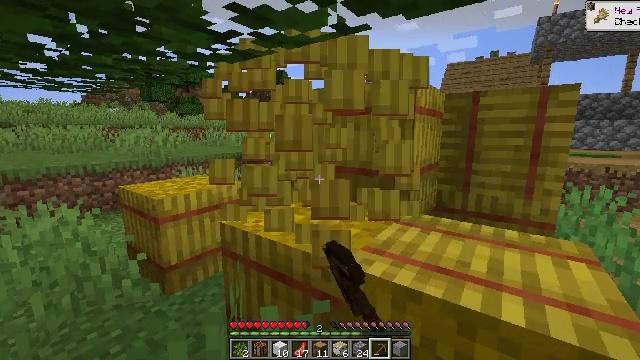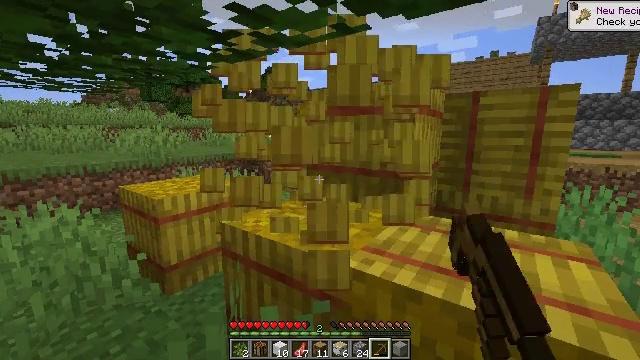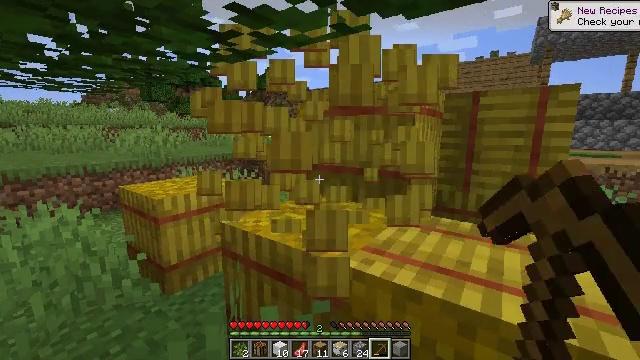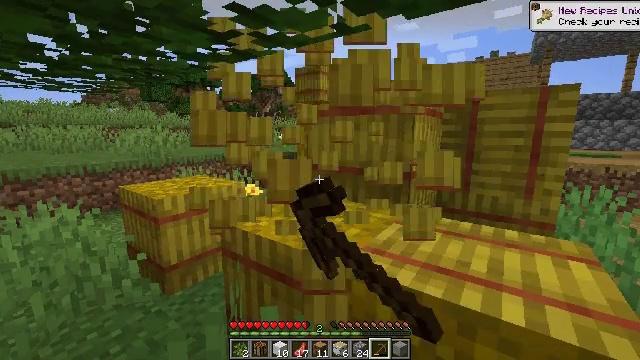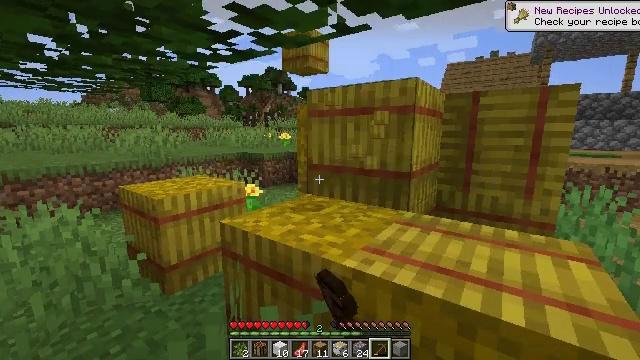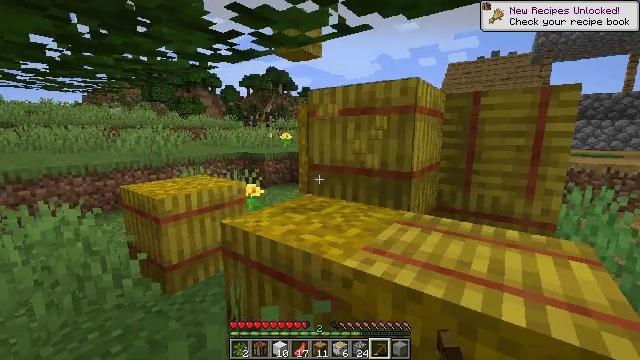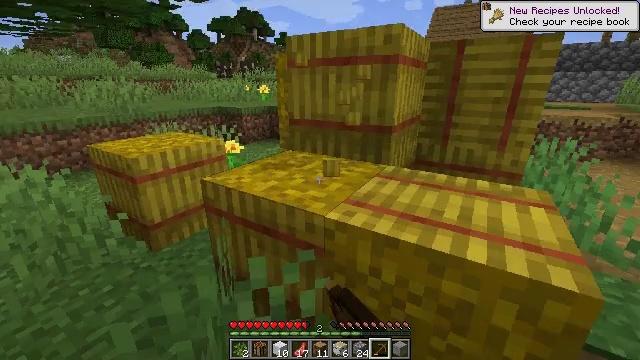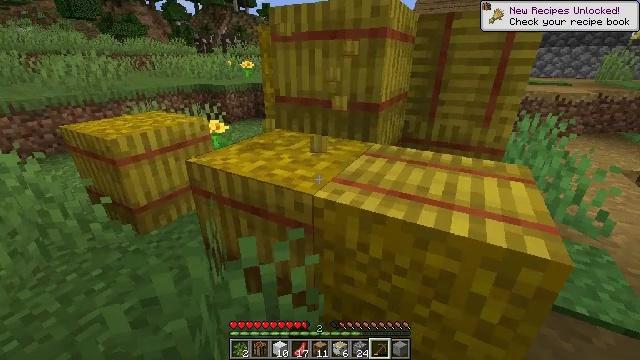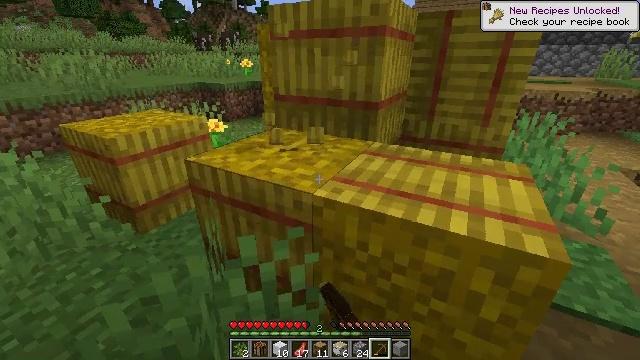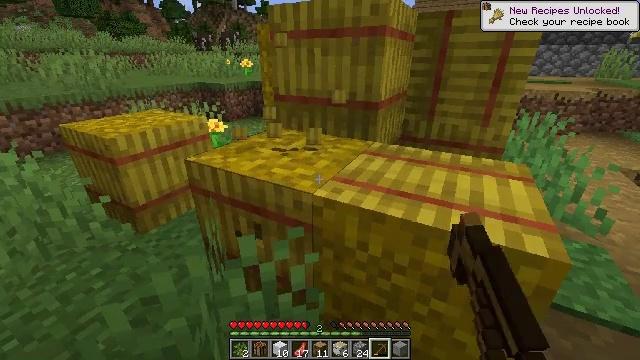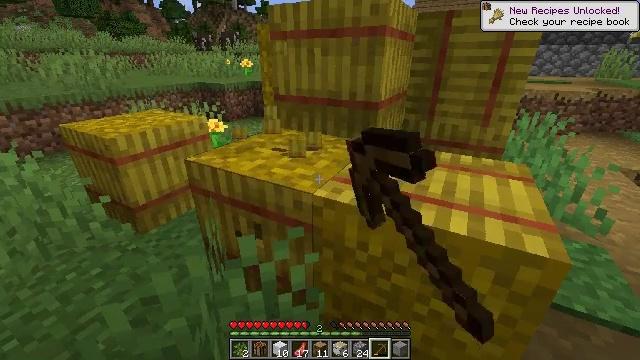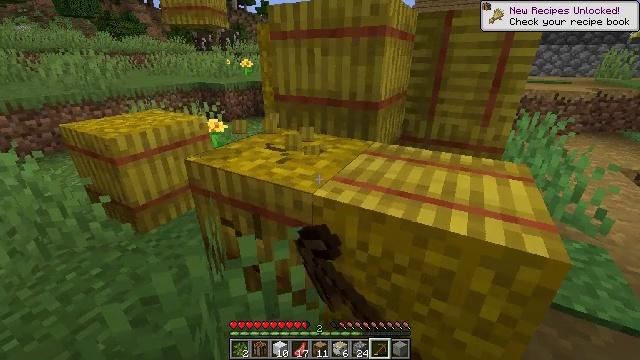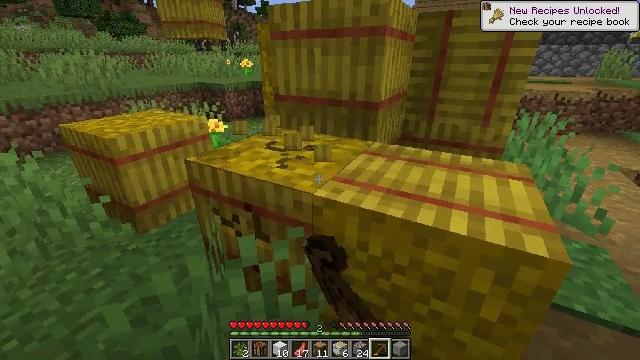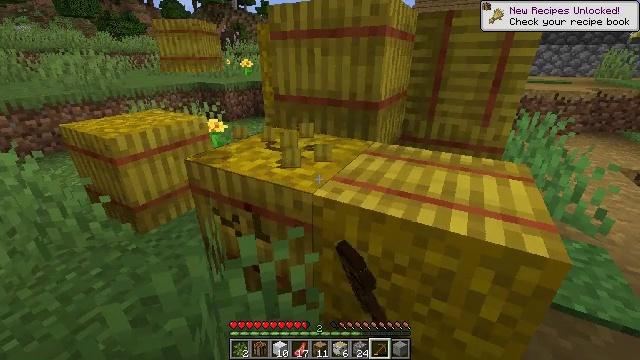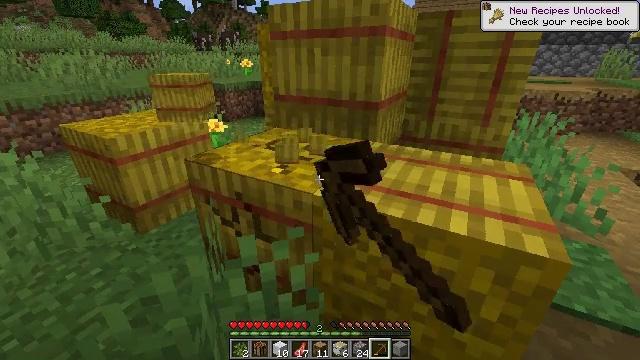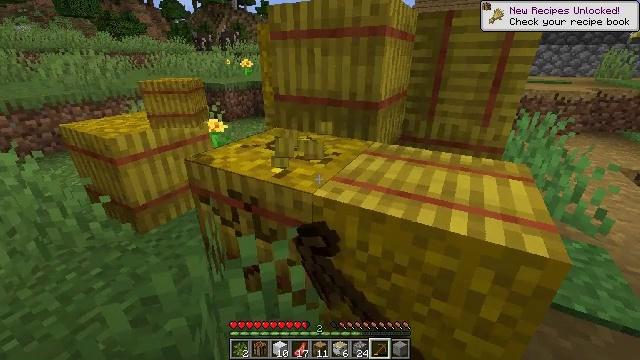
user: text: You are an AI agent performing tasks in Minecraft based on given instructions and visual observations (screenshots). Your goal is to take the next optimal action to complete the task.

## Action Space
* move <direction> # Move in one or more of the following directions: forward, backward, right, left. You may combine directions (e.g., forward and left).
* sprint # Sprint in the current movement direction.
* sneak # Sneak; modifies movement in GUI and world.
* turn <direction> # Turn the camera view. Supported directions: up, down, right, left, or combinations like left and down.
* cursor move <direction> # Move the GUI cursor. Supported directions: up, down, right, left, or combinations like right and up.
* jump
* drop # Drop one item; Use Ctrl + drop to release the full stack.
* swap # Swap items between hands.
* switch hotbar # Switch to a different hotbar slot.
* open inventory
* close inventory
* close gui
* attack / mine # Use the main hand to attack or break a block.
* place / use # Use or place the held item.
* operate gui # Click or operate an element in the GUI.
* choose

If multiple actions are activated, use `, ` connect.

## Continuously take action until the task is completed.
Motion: motion action
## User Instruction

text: Mine a hay block from the field.
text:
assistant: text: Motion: attack / mine
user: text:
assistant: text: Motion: attack / mine
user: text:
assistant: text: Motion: attack / mine
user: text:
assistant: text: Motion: attack / mine
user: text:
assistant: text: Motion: attack / mine
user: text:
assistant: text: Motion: turn right and down, attack / mine
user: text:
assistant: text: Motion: turn right and down, attack / mine
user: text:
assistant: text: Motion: attack / mine
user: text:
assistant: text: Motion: attack / mine
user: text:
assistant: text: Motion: attack / mine
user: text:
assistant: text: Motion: attack / mine
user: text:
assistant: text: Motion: attack / mine
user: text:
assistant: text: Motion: attack / mine
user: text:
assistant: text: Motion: attack / mine
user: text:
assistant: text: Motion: attack / mine
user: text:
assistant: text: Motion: attack / mine
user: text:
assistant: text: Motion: attack / mine
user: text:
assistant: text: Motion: attack / mine
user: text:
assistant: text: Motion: attack / mine
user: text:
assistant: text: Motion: attack / mine
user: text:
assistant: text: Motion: attack / mine
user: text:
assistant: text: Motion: attack / mine
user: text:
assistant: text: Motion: attack / mine
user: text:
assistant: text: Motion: attack / mine
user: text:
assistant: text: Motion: attack / mine
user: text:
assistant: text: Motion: attack / mine
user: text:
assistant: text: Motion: attack / mine
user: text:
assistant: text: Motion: attack / mine
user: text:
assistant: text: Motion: turn right and down, attack / mine
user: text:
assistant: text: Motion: turn right and down, attack / mine